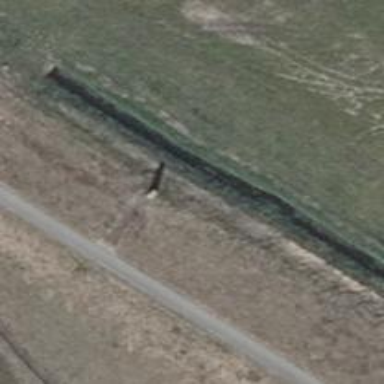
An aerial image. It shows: Obelisk milestone post.